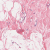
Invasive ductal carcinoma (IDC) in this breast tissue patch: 0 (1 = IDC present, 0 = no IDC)